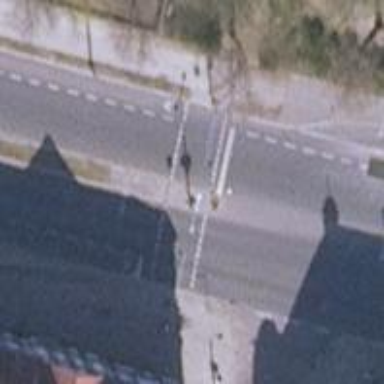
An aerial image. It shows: Pedestrian crossing with traffic signals.